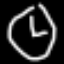
Label: clock